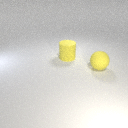
large yellow rubber sphere to the right of large yellow rubber cylinder